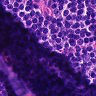
Metastatic tissue present: no